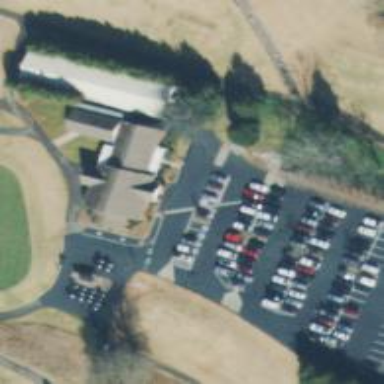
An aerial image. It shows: Path for golf carts.